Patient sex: F
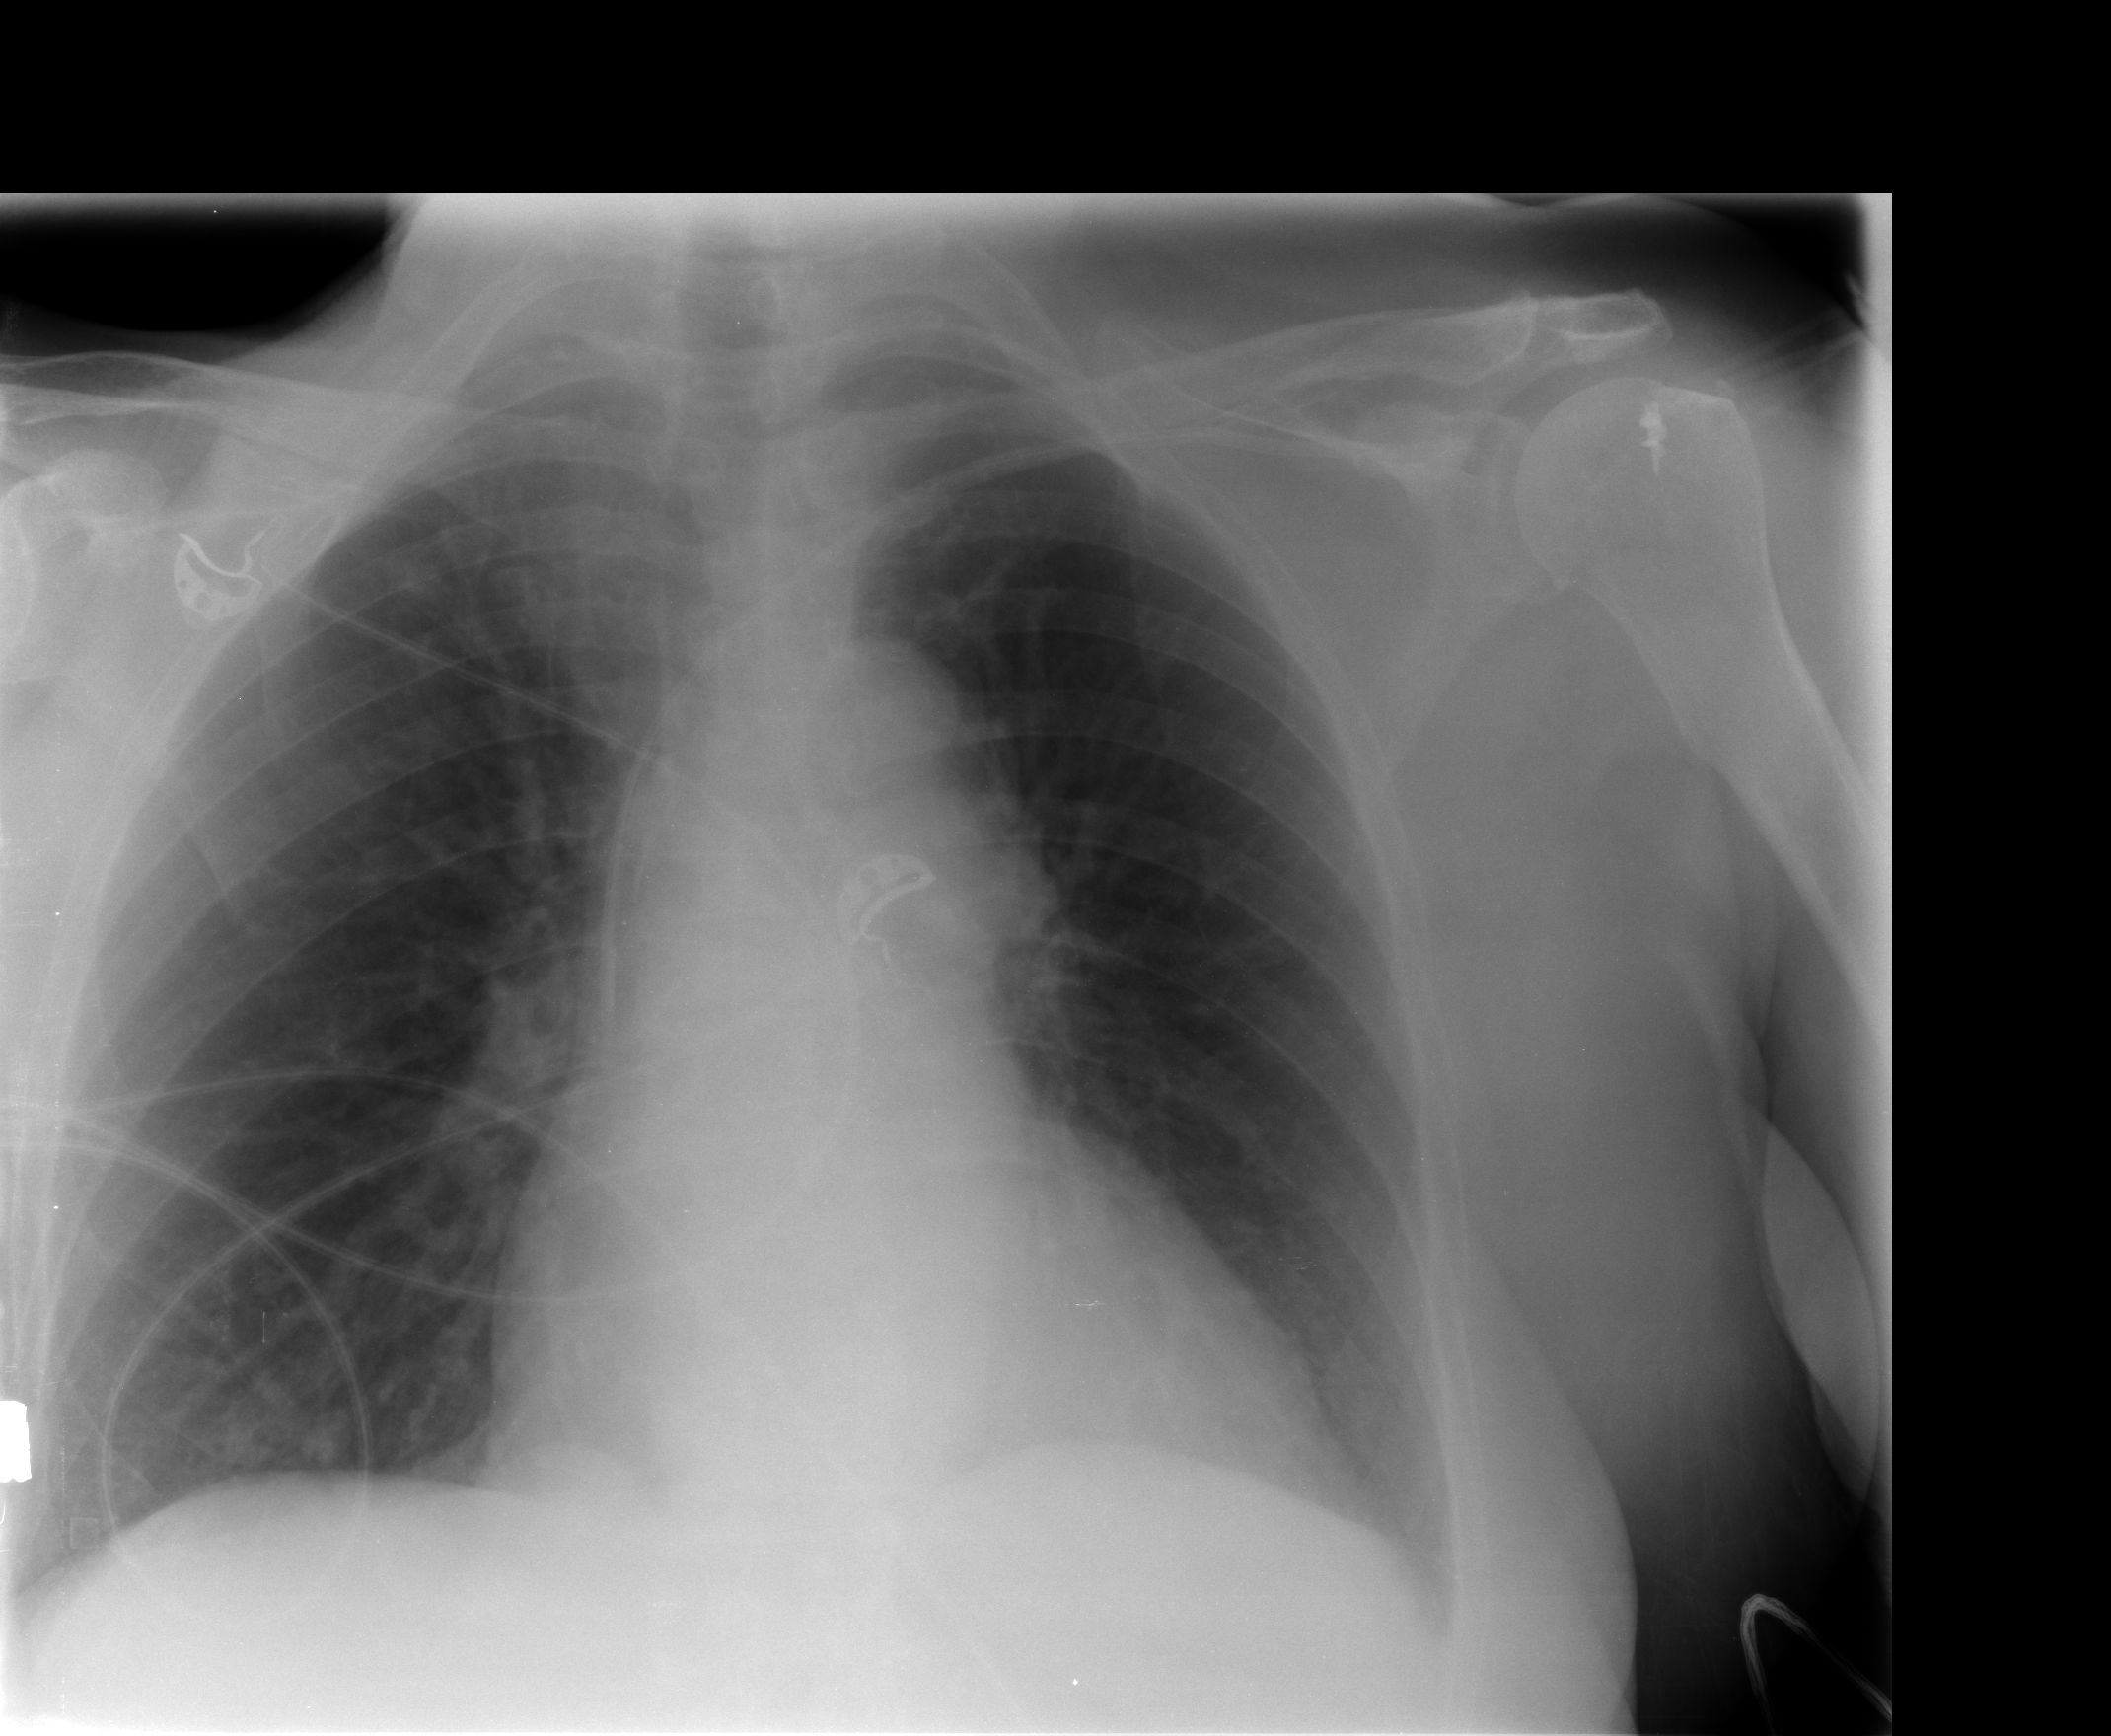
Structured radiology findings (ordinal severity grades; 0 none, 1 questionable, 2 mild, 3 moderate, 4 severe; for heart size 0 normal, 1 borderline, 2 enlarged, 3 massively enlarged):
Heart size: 2
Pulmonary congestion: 1
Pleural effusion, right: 0
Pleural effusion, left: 0
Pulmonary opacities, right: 1
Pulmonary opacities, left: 0
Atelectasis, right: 0
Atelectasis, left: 0